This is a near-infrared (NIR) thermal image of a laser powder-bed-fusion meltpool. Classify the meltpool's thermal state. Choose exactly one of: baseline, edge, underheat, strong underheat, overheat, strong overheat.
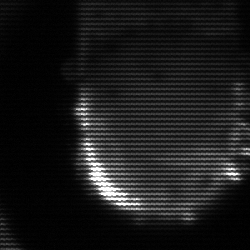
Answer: baseline